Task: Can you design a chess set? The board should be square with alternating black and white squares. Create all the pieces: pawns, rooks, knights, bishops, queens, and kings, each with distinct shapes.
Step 1126:
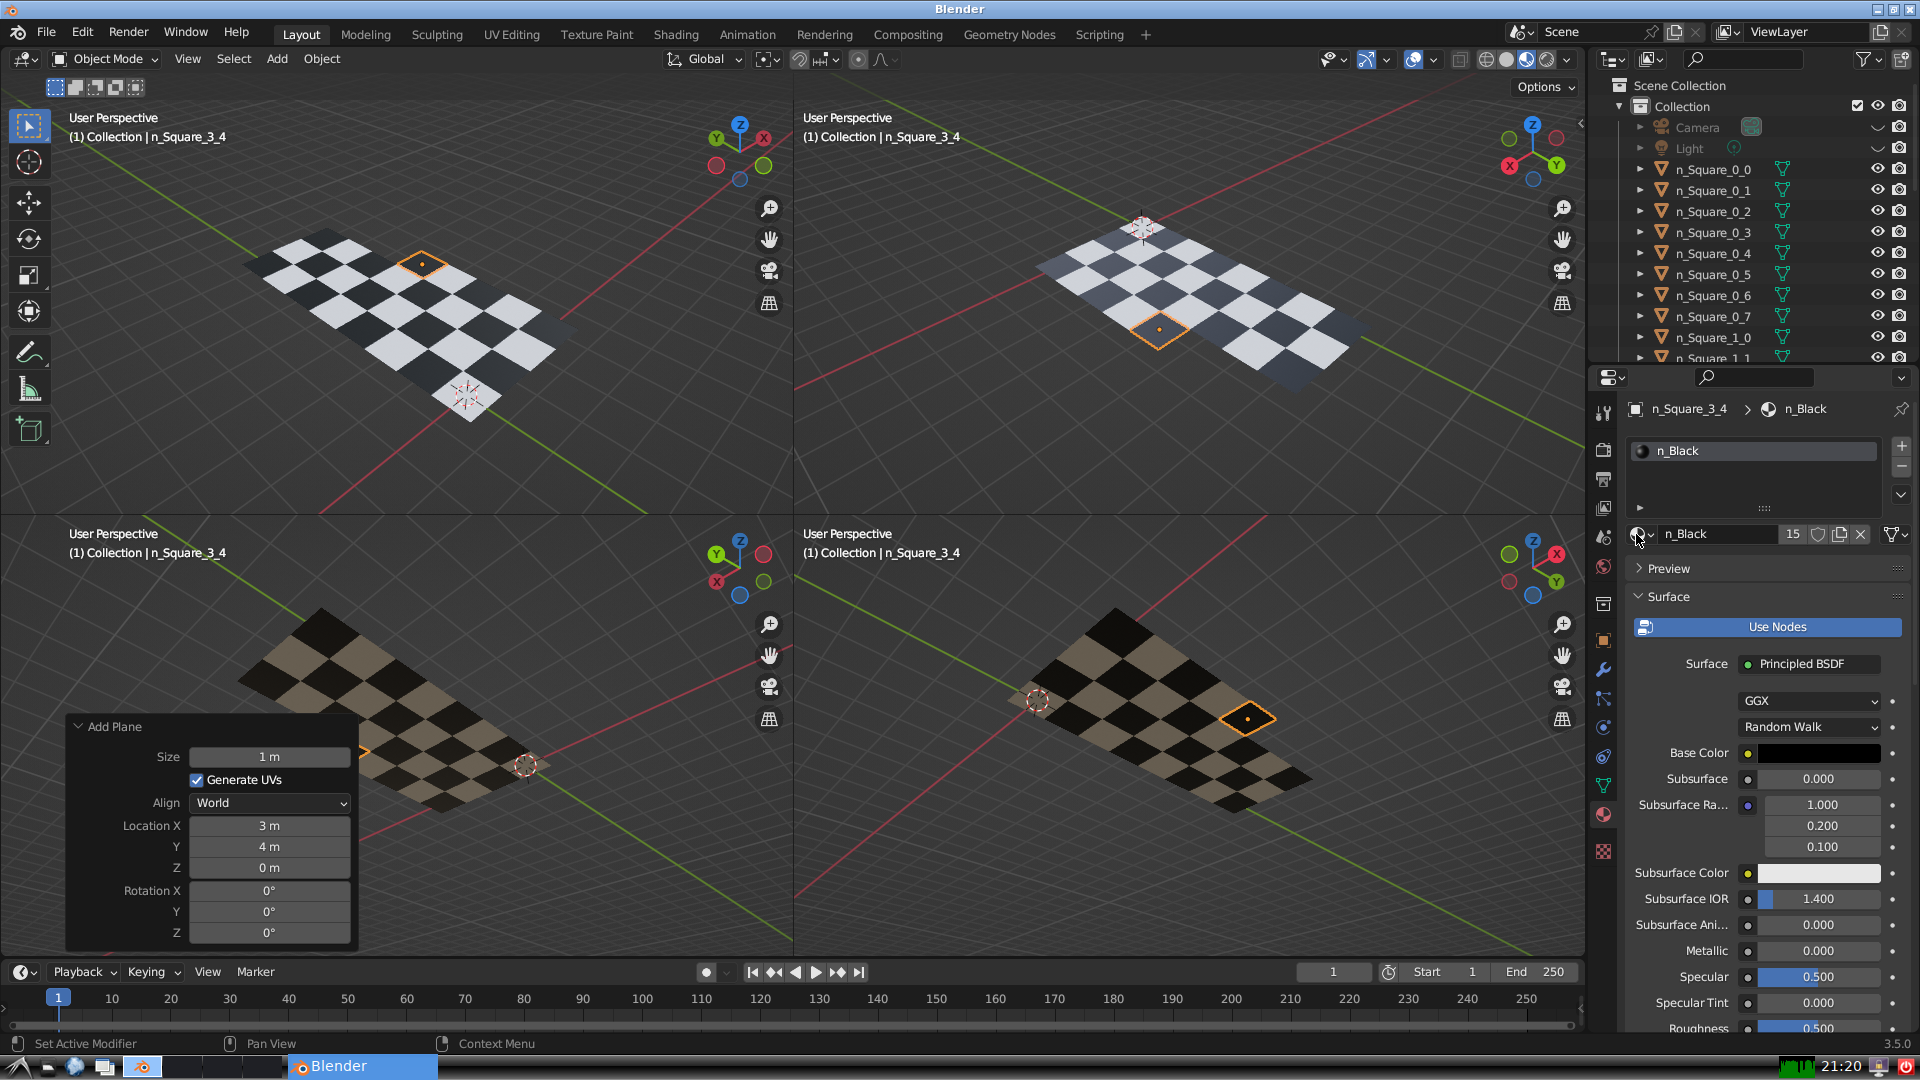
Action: {"mouse_move": [278, 58]}